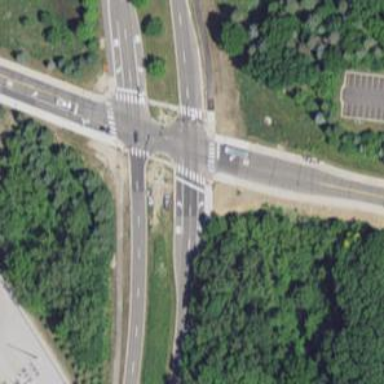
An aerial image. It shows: Footway located on traffic island.